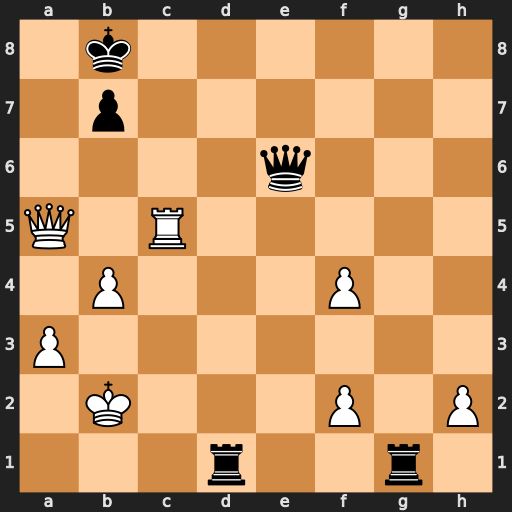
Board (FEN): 1k6/1p6/4q3/Q1R5/1P3P2/P7/1K3P1P/3r2r1
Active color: w
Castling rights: -
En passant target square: -
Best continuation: Qc7+ Ka8 Ra5+